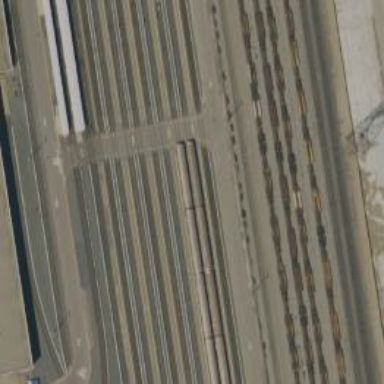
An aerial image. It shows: Railway level crossing.